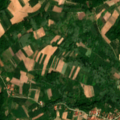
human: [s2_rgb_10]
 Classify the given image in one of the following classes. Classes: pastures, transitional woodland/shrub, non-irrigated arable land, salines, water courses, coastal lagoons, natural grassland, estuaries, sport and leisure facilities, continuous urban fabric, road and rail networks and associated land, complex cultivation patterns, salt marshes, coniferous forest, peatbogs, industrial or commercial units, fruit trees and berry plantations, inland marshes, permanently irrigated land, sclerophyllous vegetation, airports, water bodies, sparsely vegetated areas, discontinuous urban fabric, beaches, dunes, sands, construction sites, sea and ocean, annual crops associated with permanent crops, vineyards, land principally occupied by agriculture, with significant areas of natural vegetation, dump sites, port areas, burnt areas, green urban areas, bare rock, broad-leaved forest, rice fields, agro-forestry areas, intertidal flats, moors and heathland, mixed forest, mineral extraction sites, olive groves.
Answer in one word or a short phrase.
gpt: non-irrigated arable land, complex cultivation patterns, land principally occupied by agriculture, with significant areas of natural vegetation, broad-leaved forest